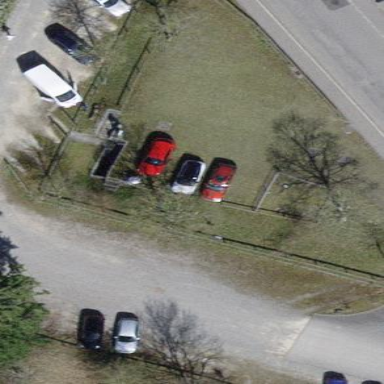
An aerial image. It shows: Parking area with pebblestone surface.